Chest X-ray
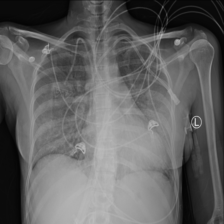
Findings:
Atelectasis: negative
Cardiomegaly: negative
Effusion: negative
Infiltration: negative
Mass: negative
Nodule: negative
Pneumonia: negative
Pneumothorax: negative
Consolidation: negative
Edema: negative
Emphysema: negative
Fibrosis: negative
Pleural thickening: negative
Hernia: negative